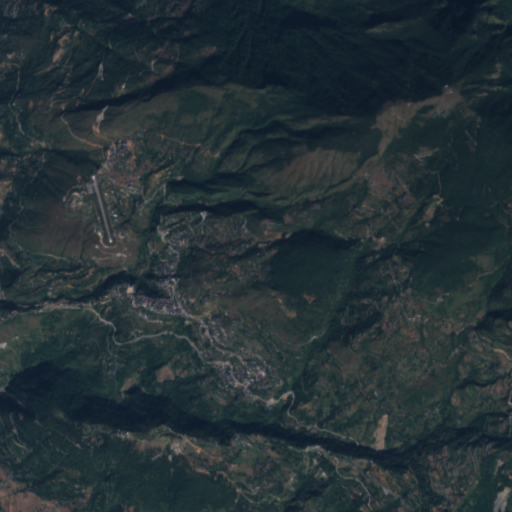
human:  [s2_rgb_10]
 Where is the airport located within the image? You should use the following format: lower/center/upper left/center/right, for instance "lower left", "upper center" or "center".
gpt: The airport is located in the center left of the image.
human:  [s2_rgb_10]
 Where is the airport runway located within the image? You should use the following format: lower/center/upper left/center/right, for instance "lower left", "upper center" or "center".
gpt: The airport runway is located in the center left of the image.
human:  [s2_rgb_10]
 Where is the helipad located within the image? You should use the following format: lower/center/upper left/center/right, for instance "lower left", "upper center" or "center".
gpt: The helipad is located in the center left of the image.
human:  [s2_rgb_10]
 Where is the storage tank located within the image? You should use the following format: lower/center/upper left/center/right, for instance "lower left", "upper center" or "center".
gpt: The storage tank is located in the upper center of the image.
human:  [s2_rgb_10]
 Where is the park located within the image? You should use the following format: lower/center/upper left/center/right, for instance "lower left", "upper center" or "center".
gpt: There is no park in the image.